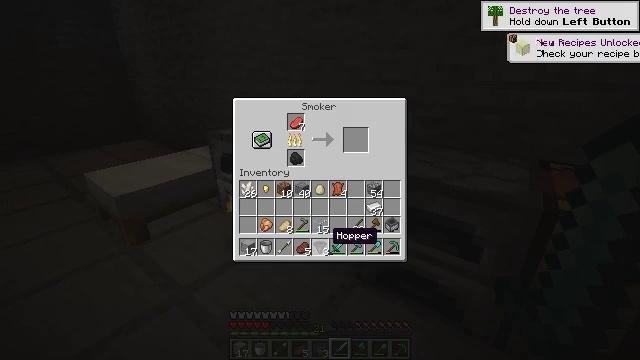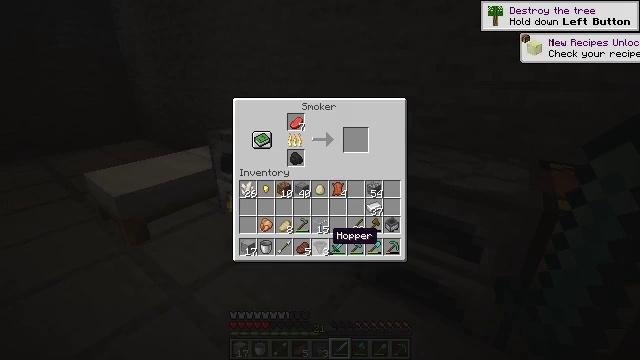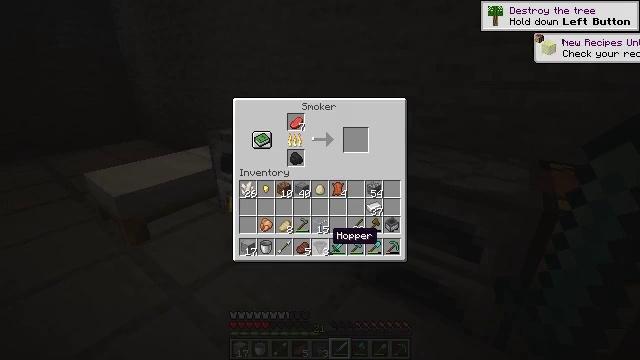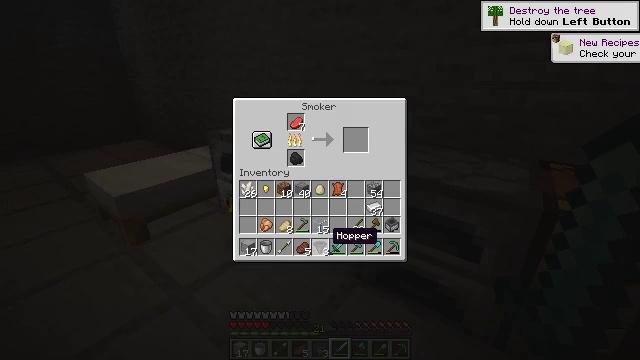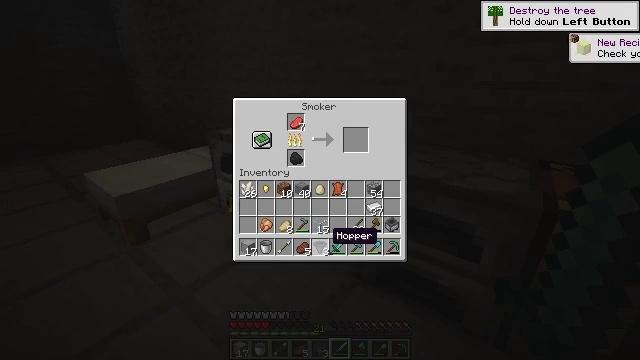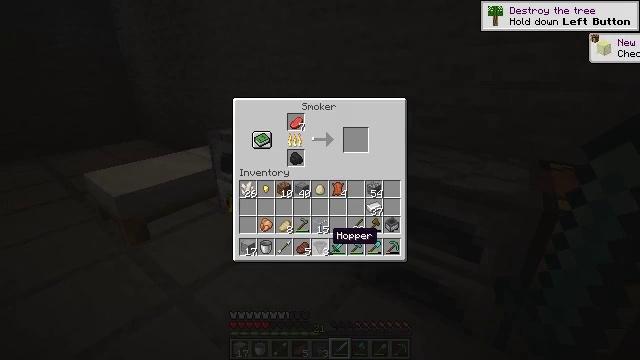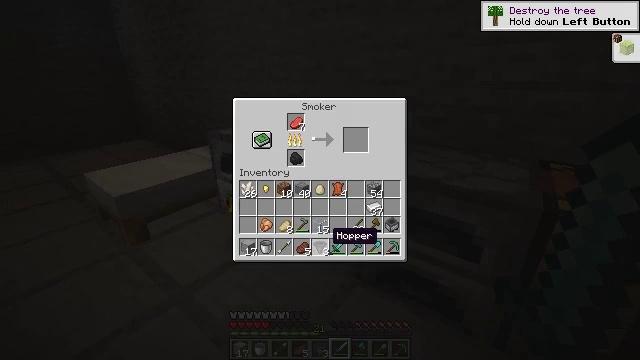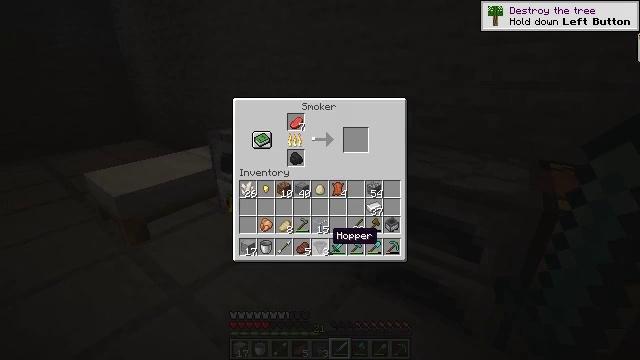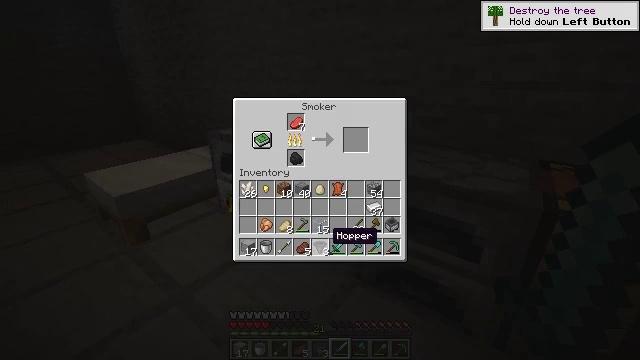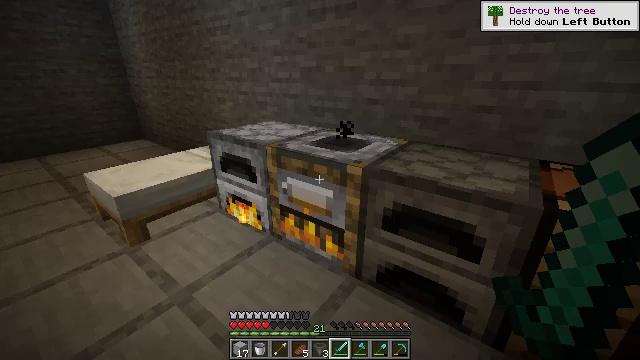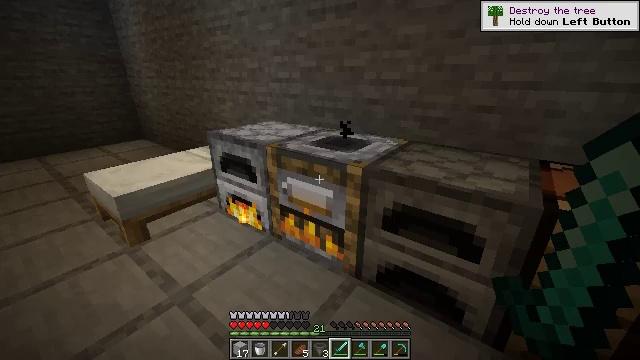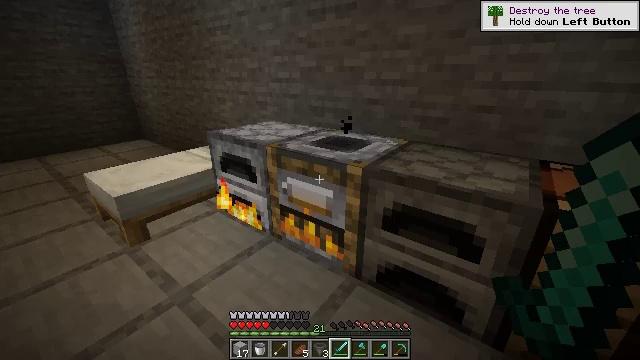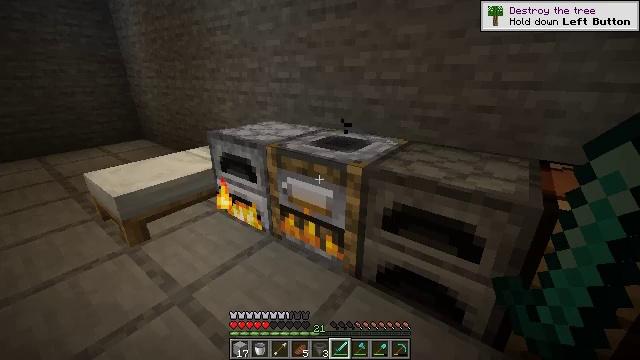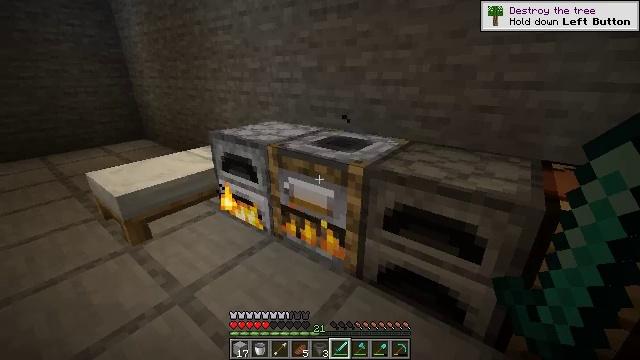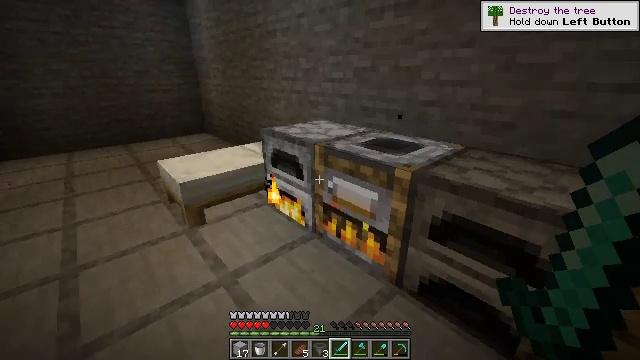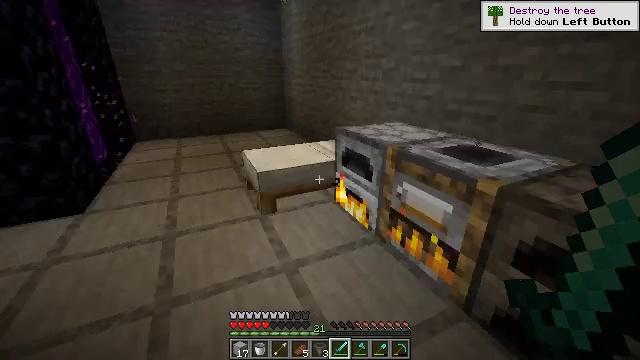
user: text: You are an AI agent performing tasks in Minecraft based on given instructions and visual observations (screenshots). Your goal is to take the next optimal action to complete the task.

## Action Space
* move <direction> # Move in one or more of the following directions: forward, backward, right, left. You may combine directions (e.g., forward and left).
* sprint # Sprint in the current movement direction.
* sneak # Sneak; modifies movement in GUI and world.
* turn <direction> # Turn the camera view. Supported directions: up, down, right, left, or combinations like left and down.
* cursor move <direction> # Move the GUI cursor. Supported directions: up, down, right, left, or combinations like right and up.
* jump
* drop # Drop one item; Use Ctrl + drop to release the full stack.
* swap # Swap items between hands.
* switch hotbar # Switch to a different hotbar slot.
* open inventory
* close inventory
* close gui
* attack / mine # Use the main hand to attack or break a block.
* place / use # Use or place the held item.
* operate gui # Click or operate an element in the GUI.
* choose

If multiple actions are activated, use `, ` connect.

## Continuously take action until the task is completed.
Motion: motion action
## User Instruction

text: Break the large fern to clear the space.
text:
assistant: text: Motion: no_op
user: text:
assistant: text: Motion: no_op
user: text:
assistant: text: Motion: no_op
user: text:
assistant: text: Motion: no_op
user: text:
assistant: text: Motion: no_op
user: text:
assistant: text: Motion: no_op
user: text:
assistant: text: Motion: no_op
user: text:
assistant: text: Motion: no_op
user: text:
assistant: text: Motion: no_op
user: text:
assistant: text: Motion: no_op
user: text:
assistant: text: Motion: no_op
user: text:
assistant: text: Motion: no_op
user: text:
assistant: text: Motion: no_op
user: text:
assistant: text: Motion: turn left
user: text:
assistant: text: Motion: turn left
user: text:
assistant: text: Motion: turn left
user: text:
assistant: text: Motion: turn left
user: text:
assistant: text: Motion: turn left
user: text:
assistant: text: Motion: turn left
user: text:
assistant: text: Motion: no_op
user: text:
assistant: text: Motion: no_op
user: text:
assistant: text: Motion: no_op
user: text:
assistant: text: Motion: no_op
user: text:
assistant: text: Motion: move forward
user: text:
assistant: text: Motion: move forward
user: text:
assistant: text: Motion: move forward
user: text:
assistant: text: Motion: move forward, turn left and up
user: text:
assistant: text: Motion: move forward, turn left and down
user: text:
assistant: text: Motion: move forward, turn left
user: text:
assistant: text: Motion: move forward, sprint